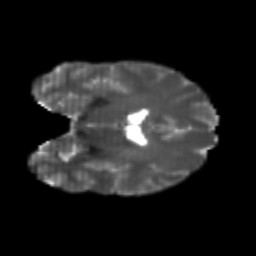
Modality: T2w
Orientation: coronal
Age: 24
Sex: male
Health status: healthy
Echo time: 0.074 s